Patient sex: M
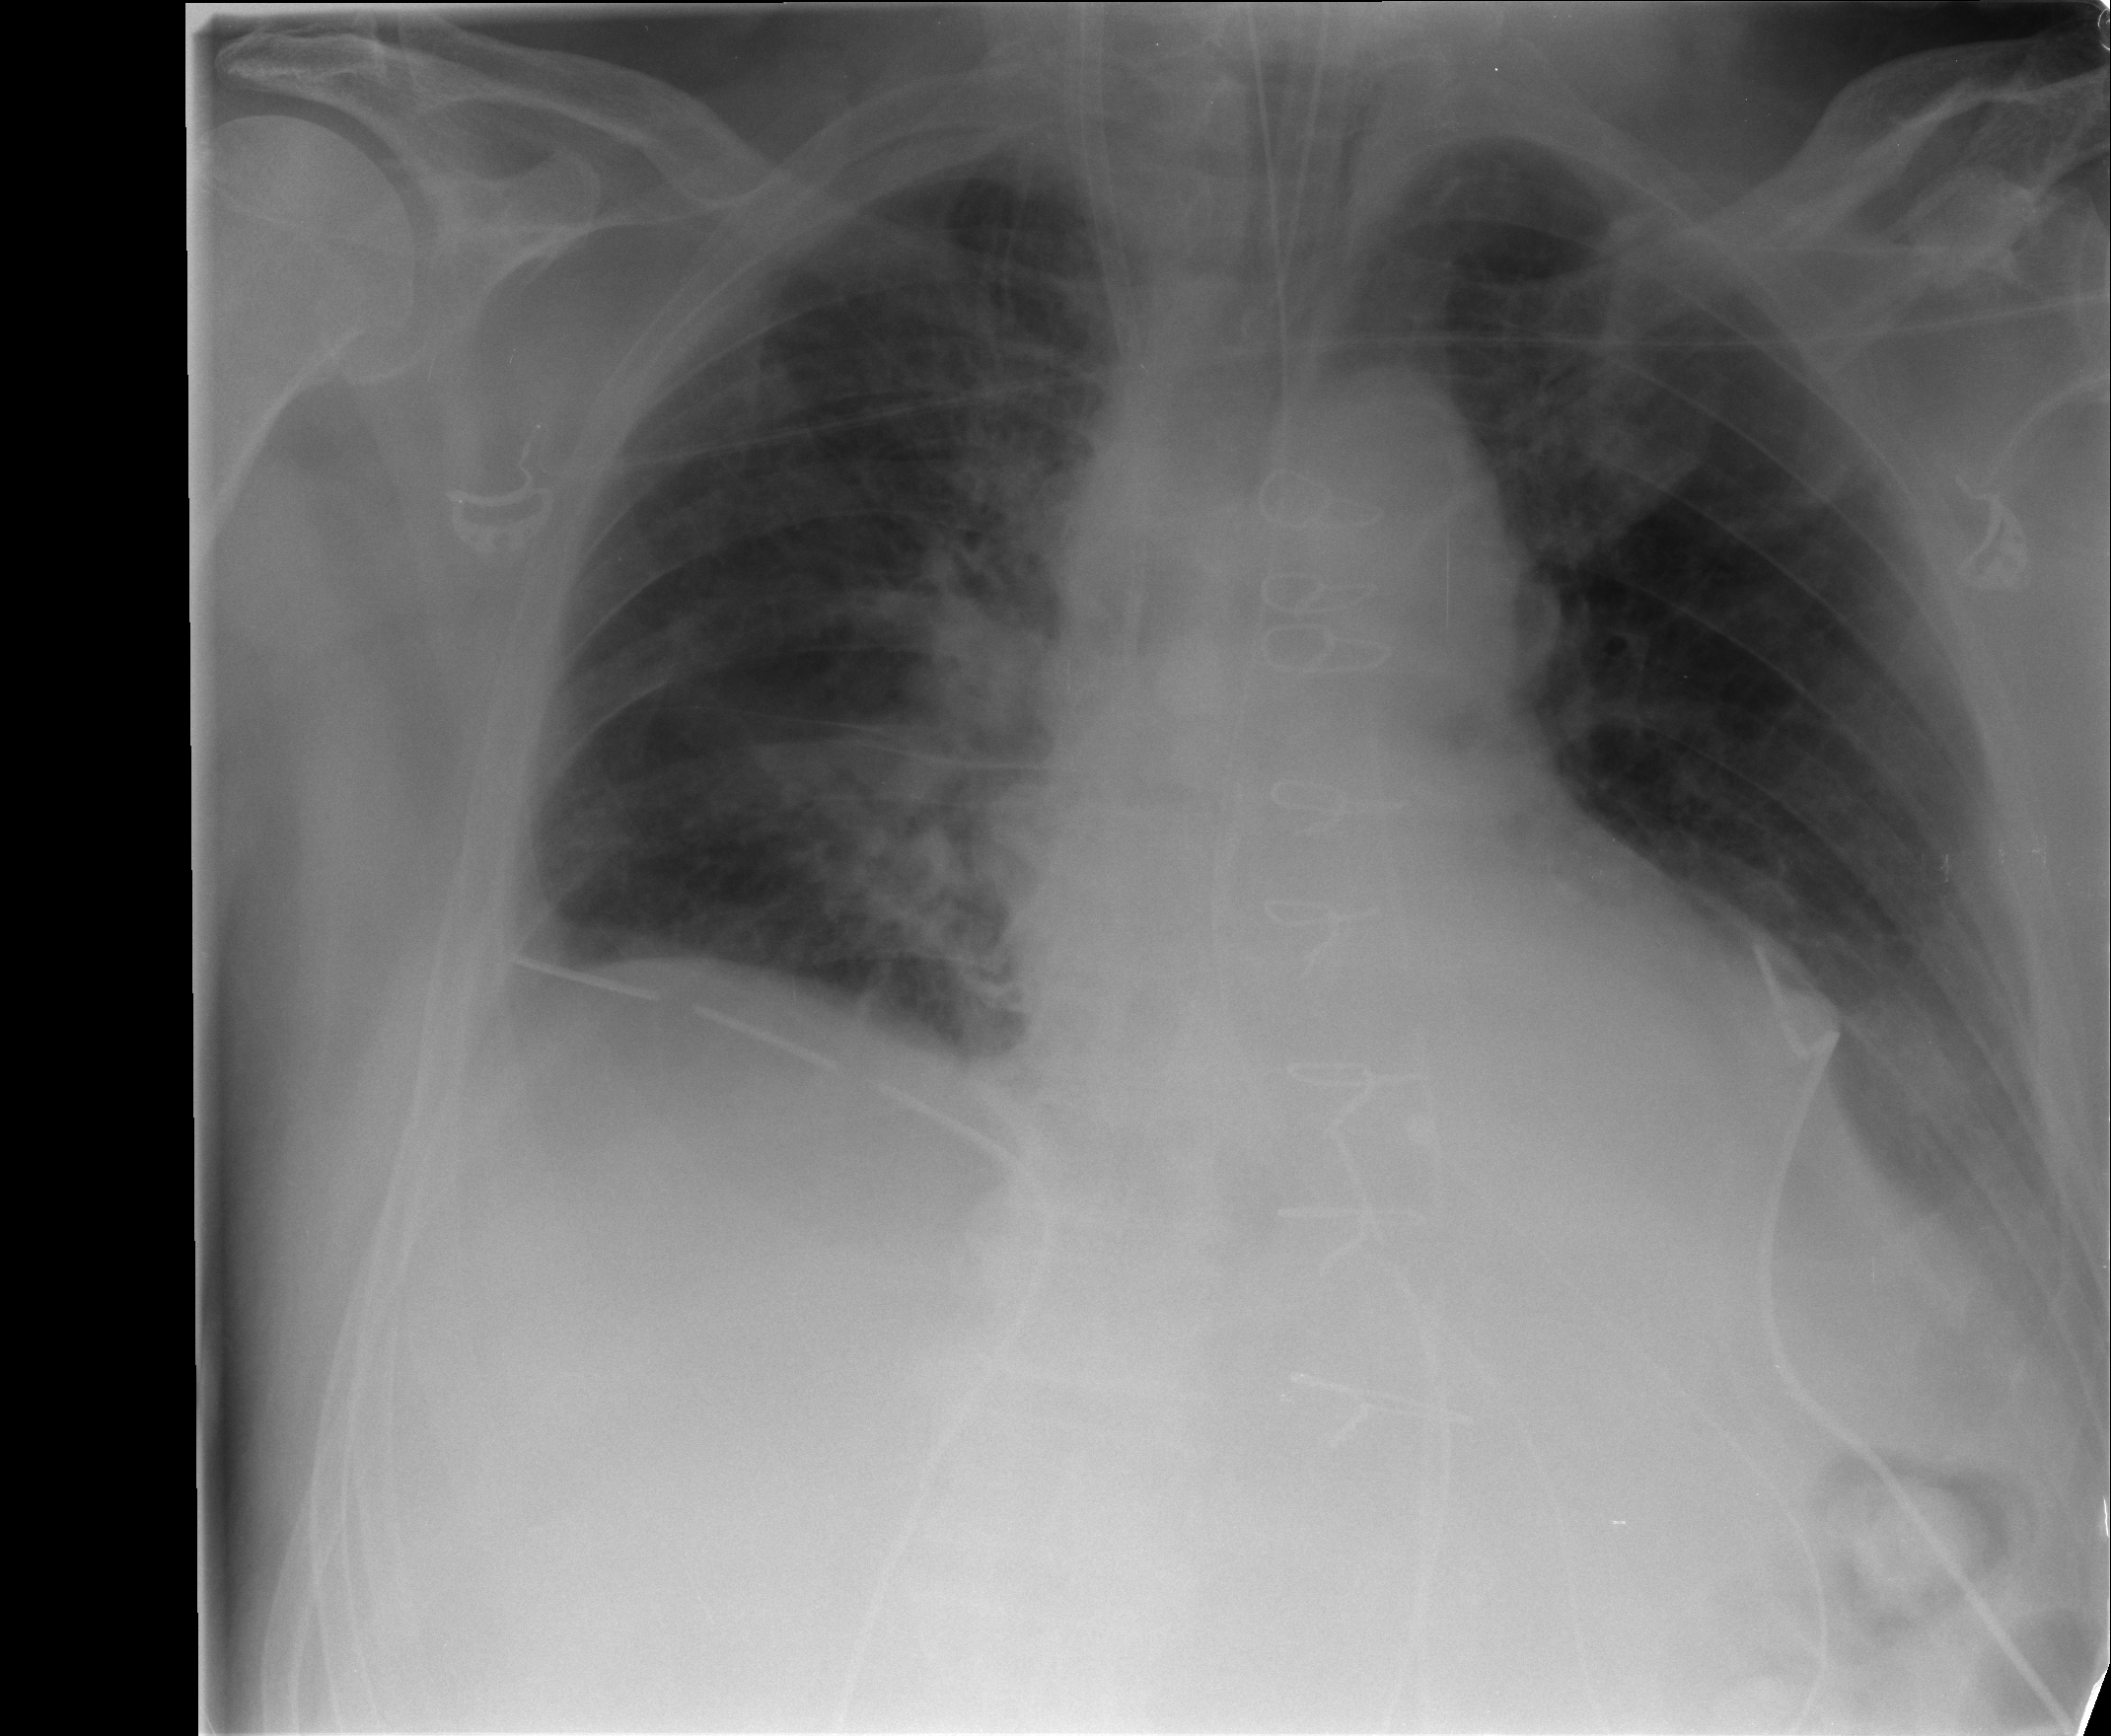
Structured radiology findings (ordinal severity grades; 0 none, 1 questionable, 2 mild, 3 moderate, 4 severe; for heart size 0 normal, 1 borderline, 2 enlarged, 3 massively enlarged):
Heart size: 1
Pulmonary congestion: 1
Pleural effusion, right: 1
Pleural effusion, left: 1
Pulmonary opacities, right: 1
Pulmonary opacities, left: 0
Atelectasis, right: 2
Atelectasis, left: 2